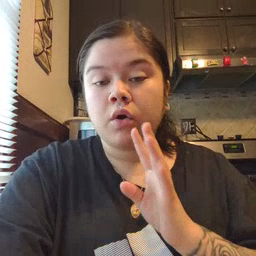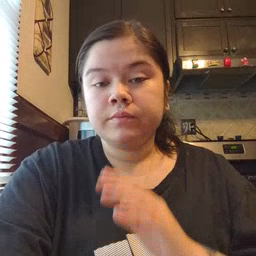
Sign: talk